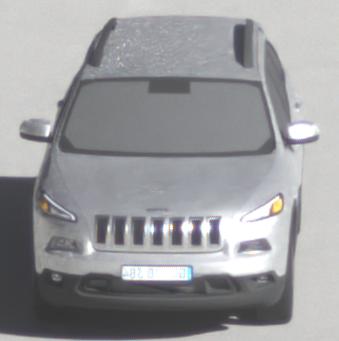
Make: Jeep
Model: Cherokee 3.2 V6 Pentastar
Detailed model: Cherokee (KL)
Model produced from: 2014/07
Model produced until: 2015/07
Doors: 5
Color: white
Road condition: dry road
Daytime: morning or afternoon
Contrast: high contrast